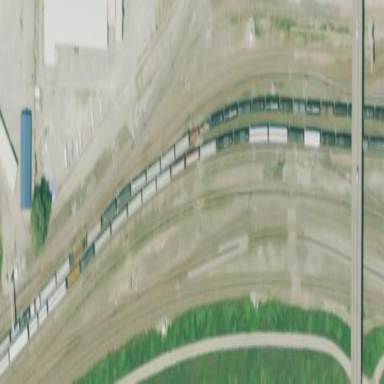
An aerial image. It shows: Railway area.